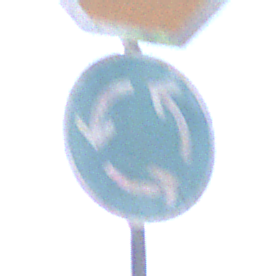
Verkehrszeichen: Kreisverkehr
Zusatzzeichen oben: Stop
Umgebung: Outdoor, RoadRail
Tageszeit: MorningAfternoon
Wetter: PartlyCloudy
Licht: Natural
Jahreszeit: NotSpecified
Kontrast: HighContrast